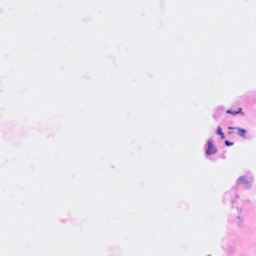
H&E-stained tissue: Breast